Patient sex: M
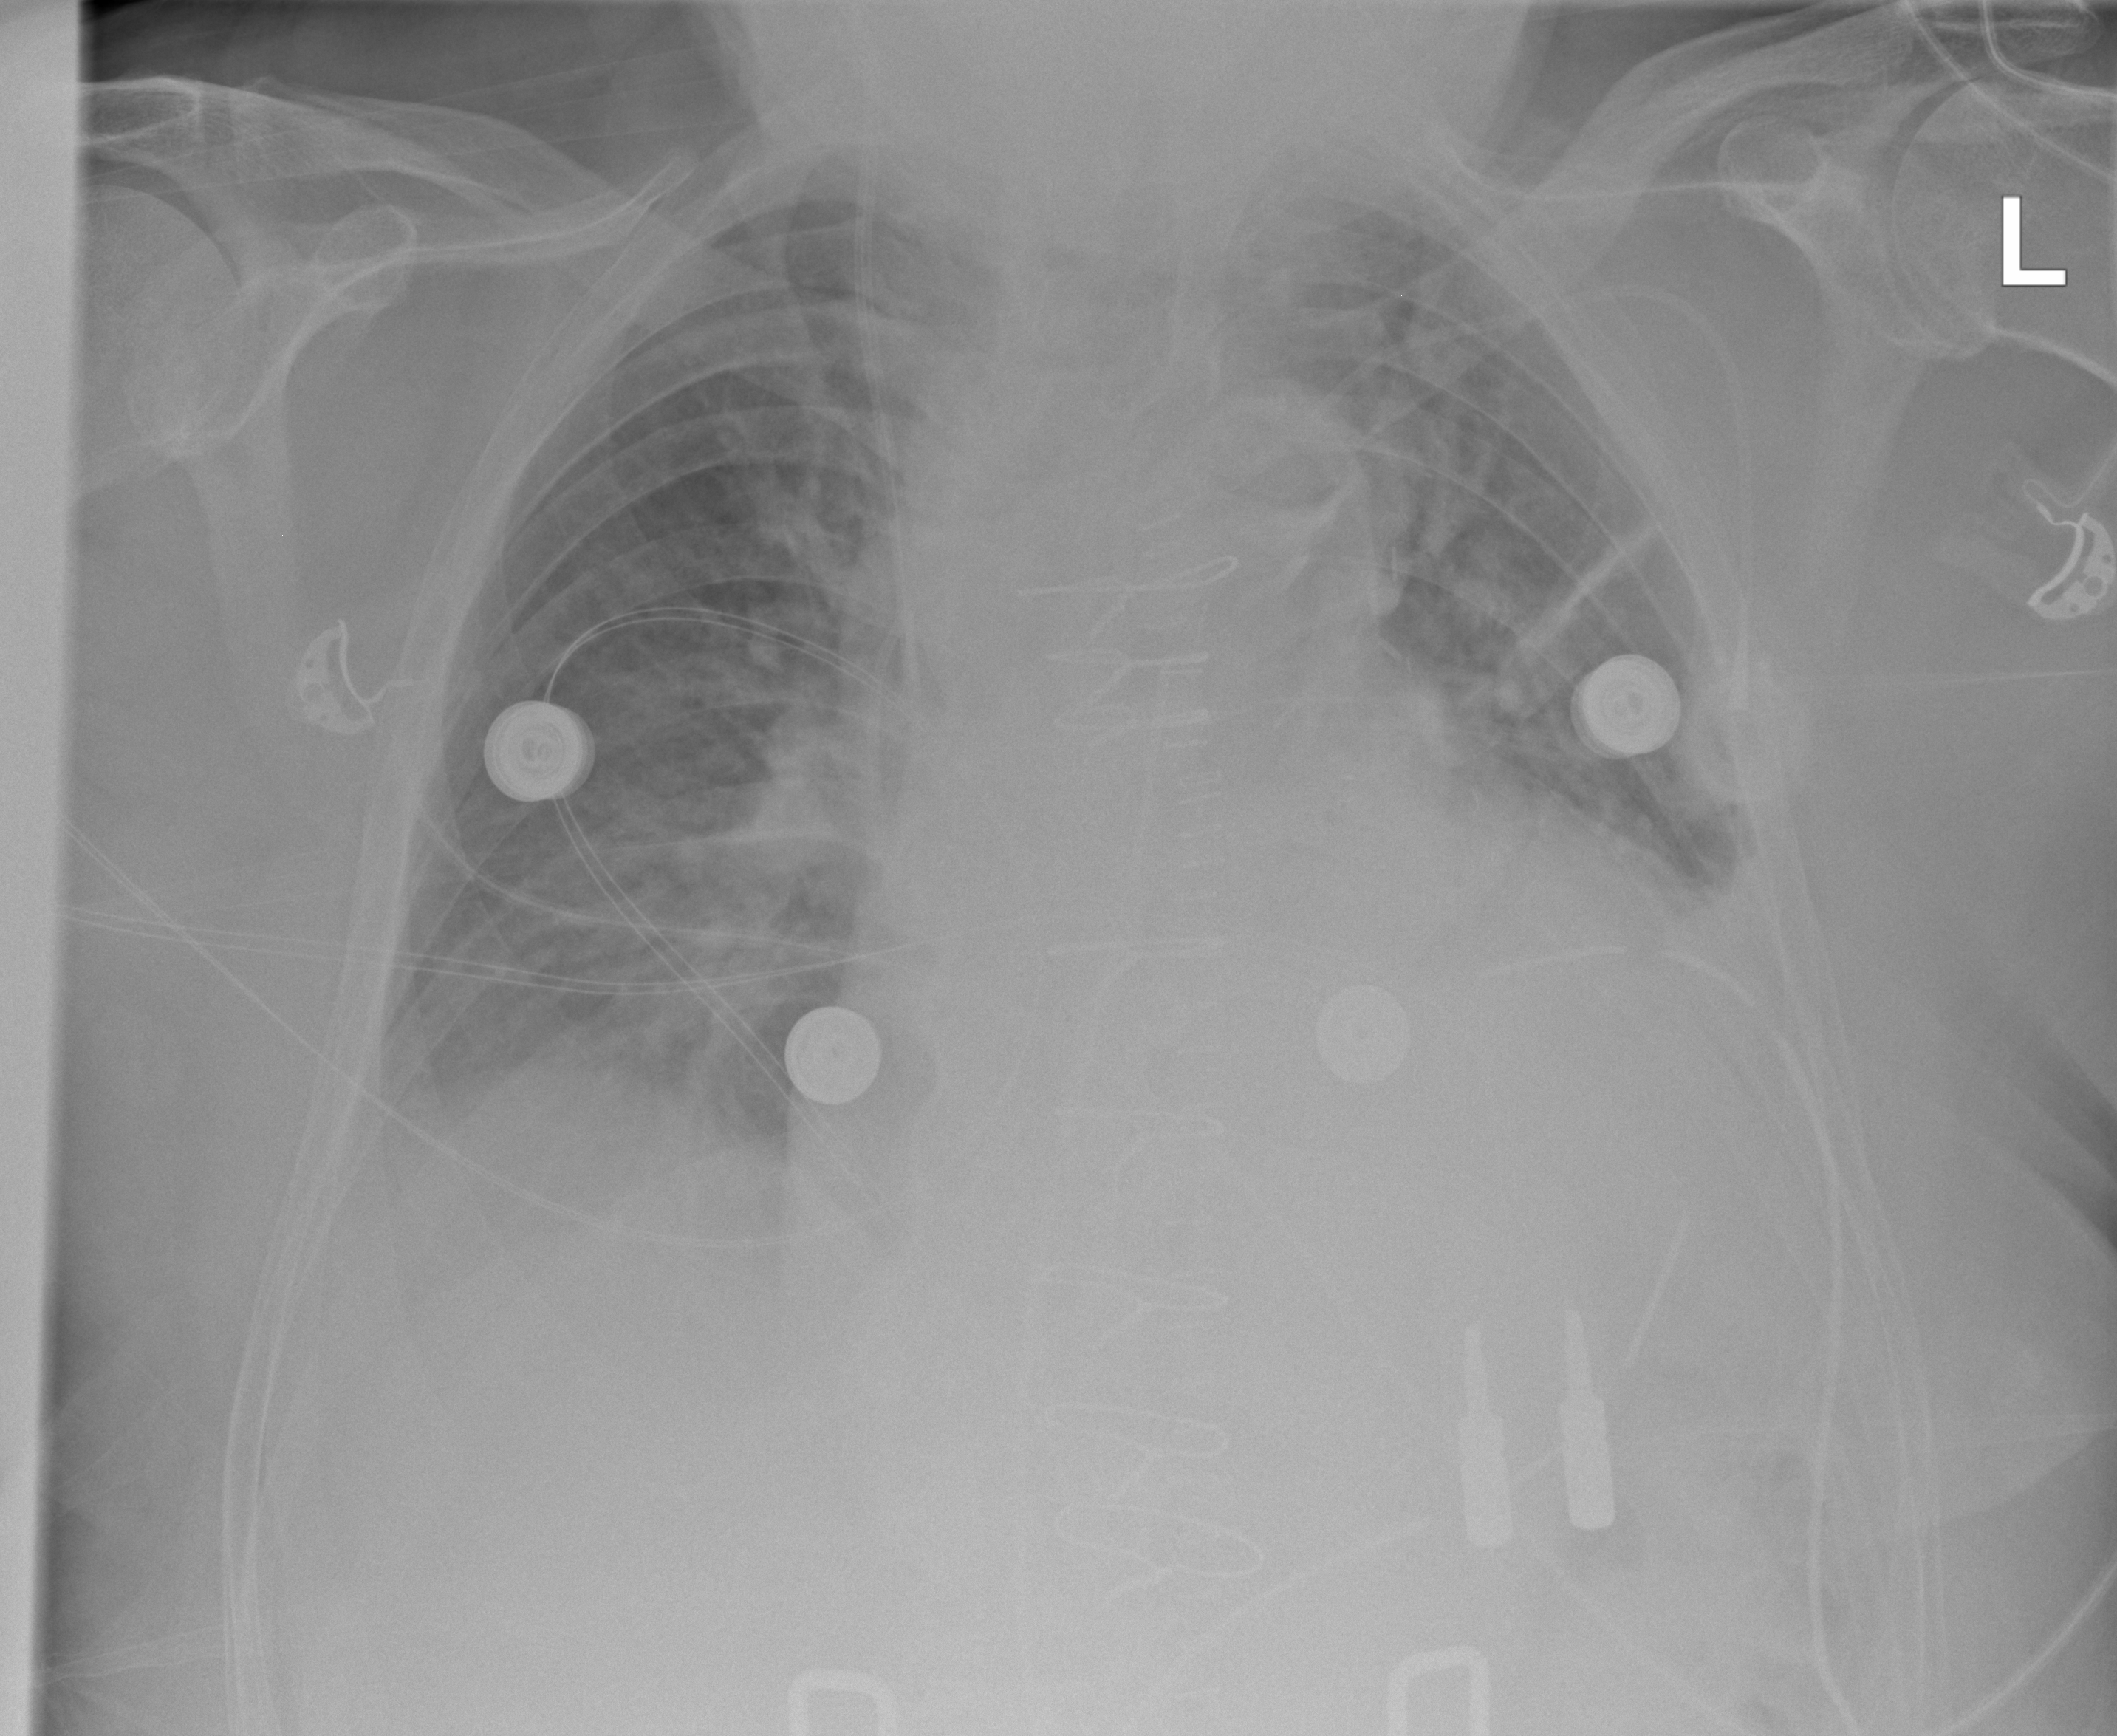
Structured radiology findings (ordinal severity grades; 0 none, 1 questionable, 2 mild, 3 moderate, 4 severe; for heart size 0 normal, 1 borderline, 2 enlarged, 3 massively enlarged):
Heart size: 1
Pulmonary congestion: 0
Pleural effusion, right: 0
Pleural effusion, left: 3
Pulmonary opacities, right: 0
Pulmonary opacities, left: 0
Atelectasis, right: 0
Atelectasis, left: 2